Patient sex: F
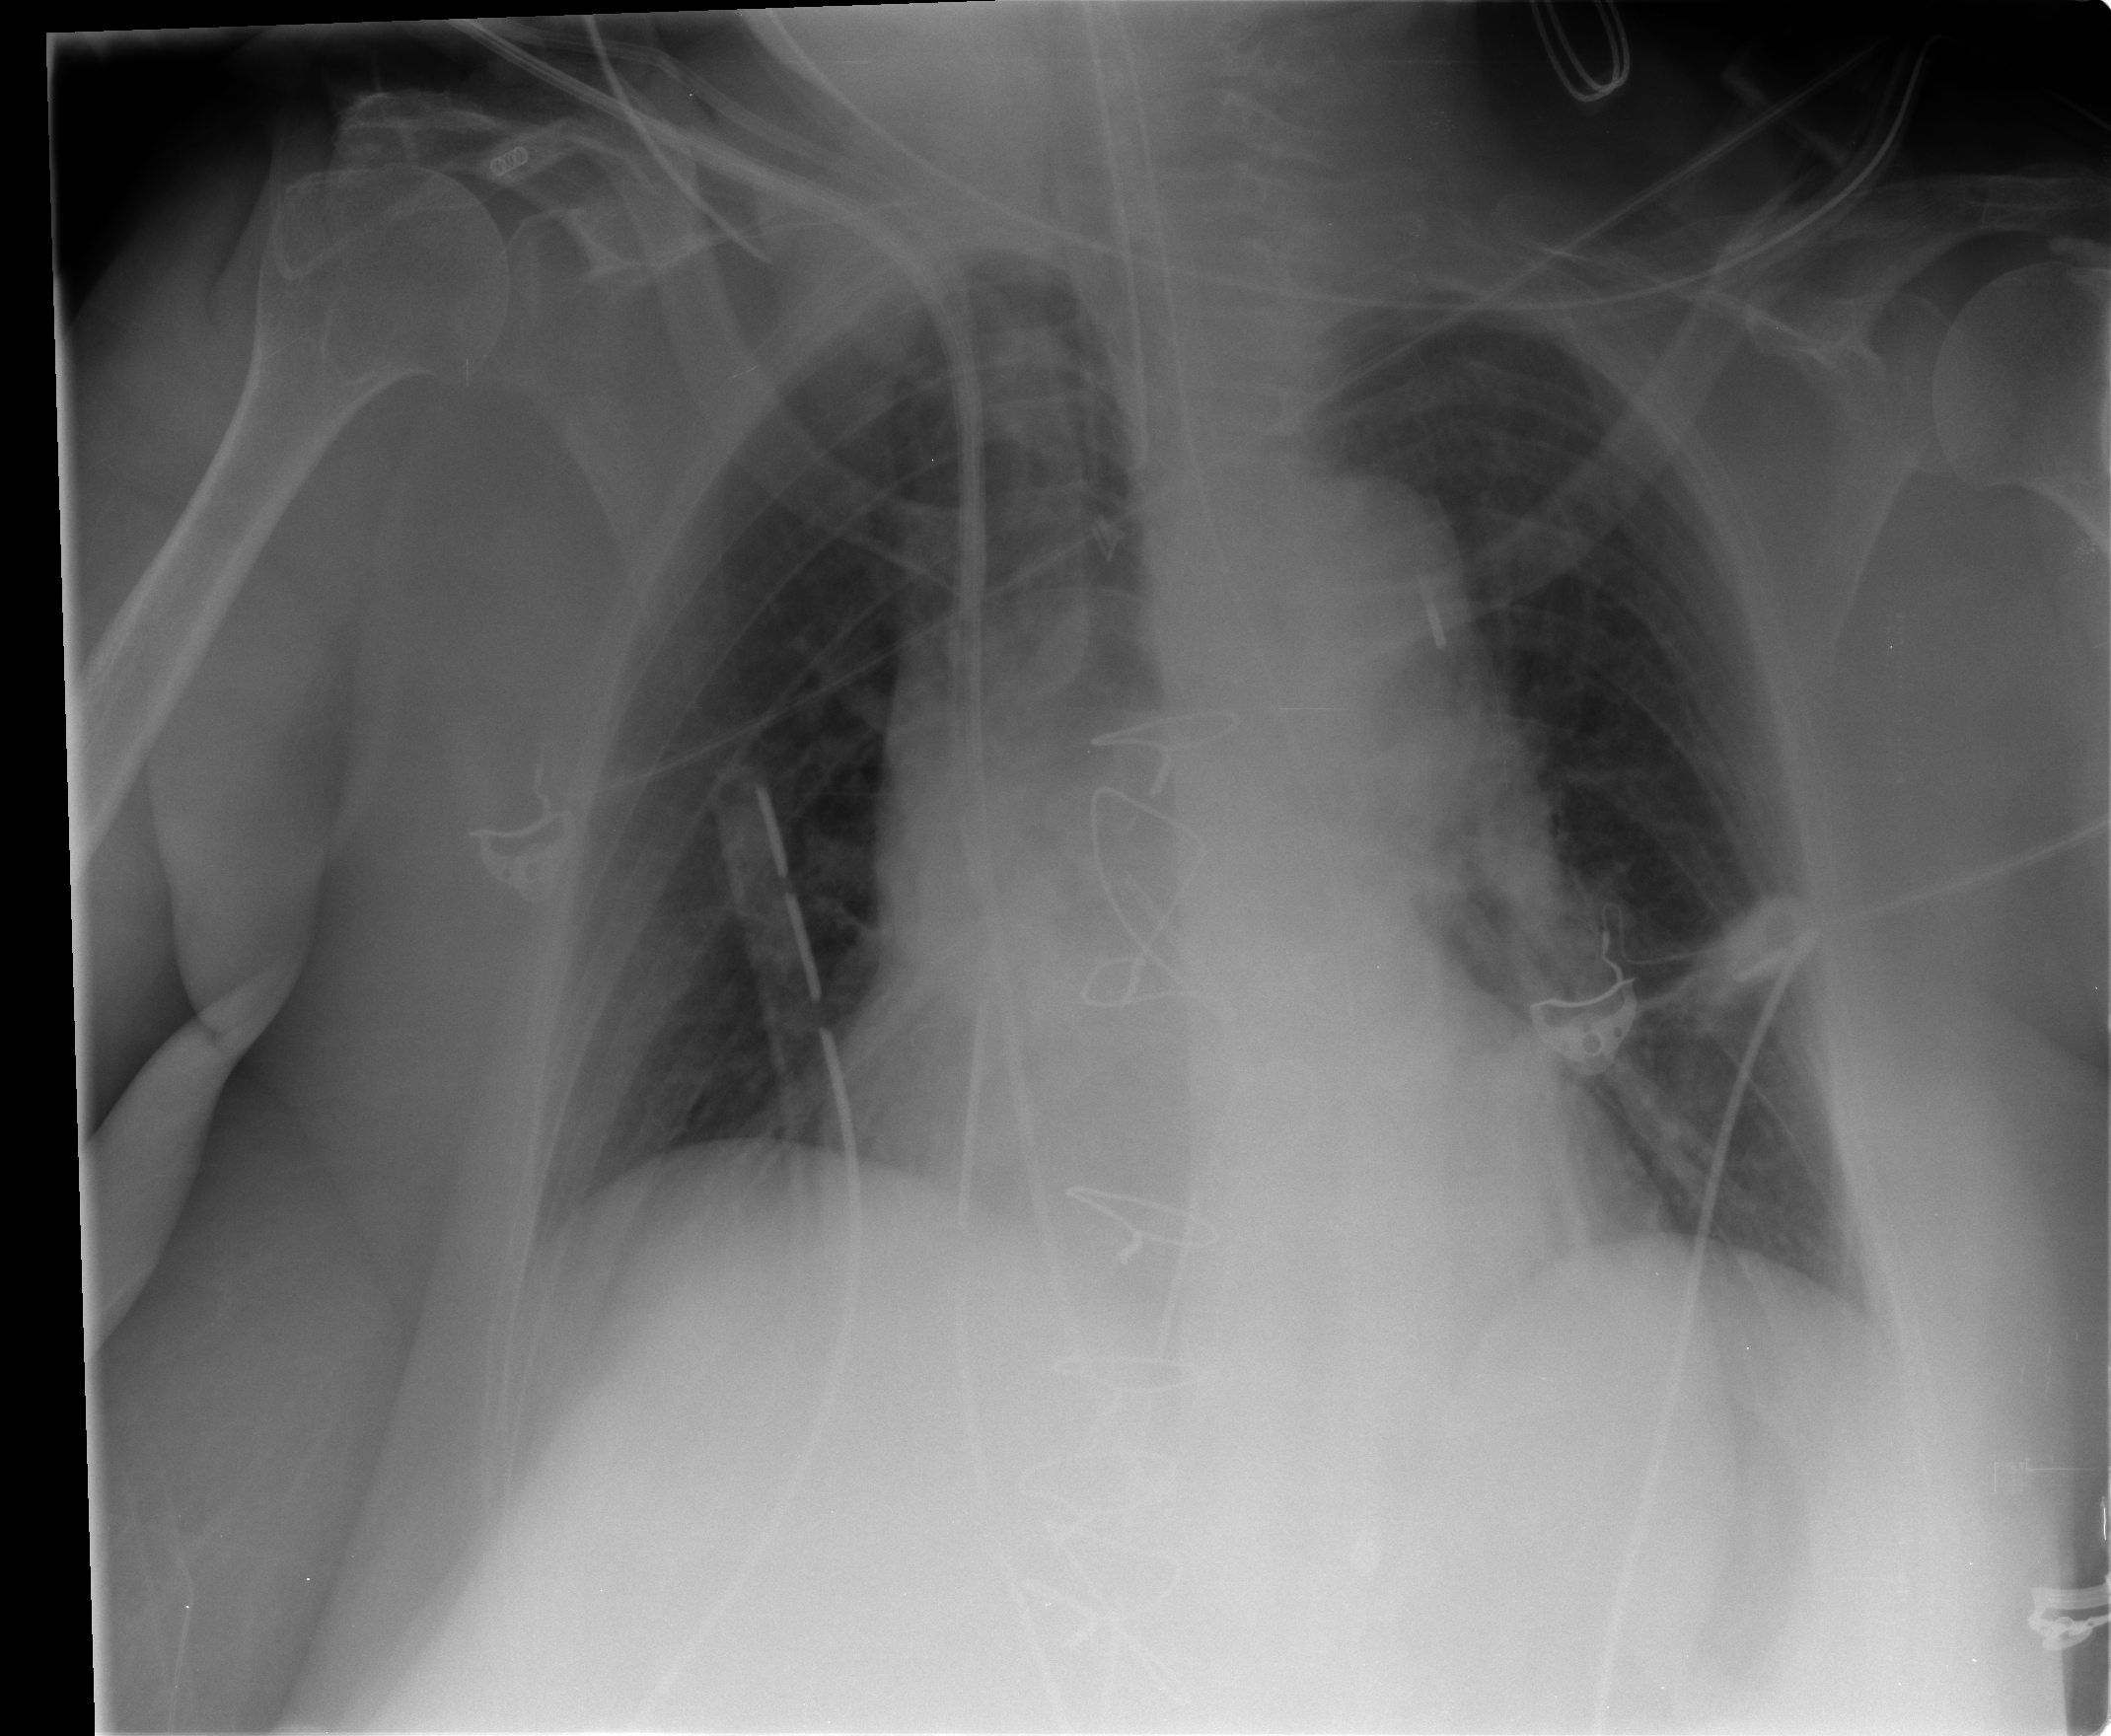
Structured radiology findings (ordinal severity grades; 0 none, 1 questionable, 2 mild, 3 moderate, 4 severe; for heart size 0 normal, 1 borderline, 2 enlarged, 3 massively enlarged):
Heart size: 2
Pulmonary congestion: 0
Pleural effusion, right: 0
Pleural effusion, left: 1
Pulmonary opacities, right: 0
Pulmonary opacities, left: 0
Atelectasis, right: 2
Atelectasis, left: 2